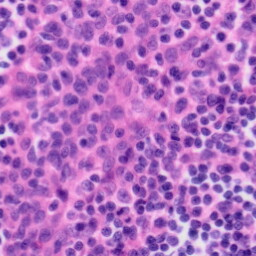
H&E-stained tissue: Tonsil